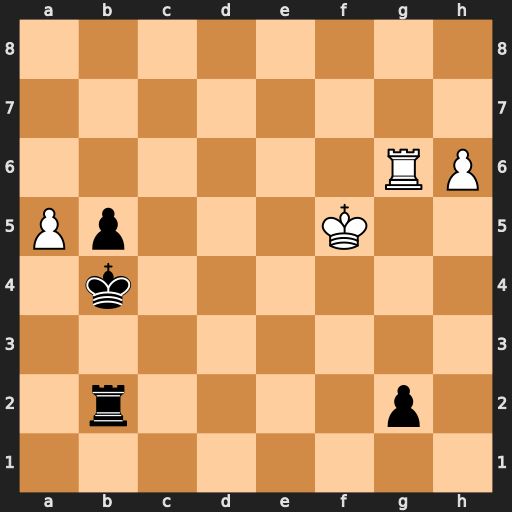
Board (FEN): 8/8/6RP/Pp3K2/1k6/8/1r4p1/8
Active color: w
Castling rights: -
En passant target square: -
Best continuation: a6 Rf2+ Ke5 Rf7 Rxg2